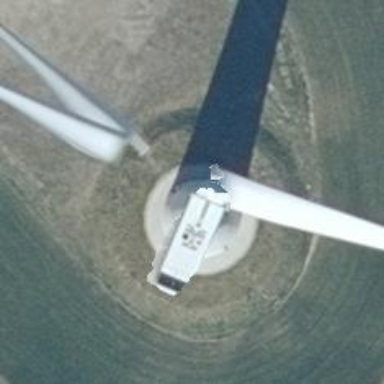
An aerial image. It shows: Wind generator using wind turbines of horizontal axis.